Question: I developped a Java Calculator using Swing. I have so many buttons and JLabels and other compenents.
Before when I run my program it was showing correctly. After it is not appearing properly and I always have to close the application's window and run it again and again many times until it is showing.
This is what I get :

In addition, I dont have any errors or exceptions. What is the reason of this issue?
The code :
'''
import javax.swing.*;
import javax.swing.border.Border;
import org.jdesktop.swingx.JXDatePicker;
import net.sourceforge.jdatepicker.impl.JDatePanelImpl;
import net.sourceforge.jdatepicker.impl.JDatePickerImpl;
import net.sourceforge.jdatepicker.impl.UtilDateModel;
public class Calculette extends JFrame implements ActionListener{
/**
*
*/
private static final long serialVersionUID = 1L;
Border cadre = BorderFactory.createTitledBorder("");
//Les panneaux
JPanel panel1 = new JPanel();
JPanel panel2= new JPanel();
JPanel panel3 = new JPanel();
//les menus
JMenuBar menubar = new JMenuBar();
JMenu fichier = new JMenu("Fichier");
JMenu edition = new JMenu("Edition");
JMenu help = new JMenu("?");
JMenuItem fermer = new JMenuItem("Fermer");
JMenuItem copier = new JMenuItem("Copier");
JMenuItem coller = new JMenuItem("Coller");
JMenuItem apropos = new JMenuItem("A propos de la calculatrice");
JLabel jlab1 = new JLabel("Selectionnez un type de calcul sur les dates :");
JComboBox<String> list = new JComboBox<String>();
GridBagLayout gbl = new GridBagLayout();
GridBagConstraints gbc = new GridBagConstraints();
BorderLayout borderl = new BorderLayout();
public JTextArea resultat = new JTextArea(2,35);
ButtonGroup bg = new ButtonGroup();
JRadioButton degres = new JRadioButton("Degres");
JRadioButton radians = new JRadioButton("Radians");
JRadioButton grades = new JRadioButton("Grades");
JButton mc = new JButton ("MC");
JButton mr = new JButton ("MR");
JButton ms = new JButton ("MS");
JButton mpls = new JButton ("M+");
JButton mmns = new JButton ("M-");
JButton vide = new JButton("");
JButton inv = new JButton("Inv");
JButton ln = new JButton("ln");
JButton pranthese1 = new JButton("(");
JButton pranthese2 = new JButton(")");
JButton efface = new JButton("-");
JButton ce = new JButton("CE");
JButton c = new JButton("C");
JButton plusmoins = new JButton(" +-");
JButton carre = new JButton("");
JButton intt = new JButton("Int");
JButton sinh = new JButton("sinh");
JButton sin = new JButton("sin");
JButton xcarre = new JButton("x2");
JButton nfact = new JButton("n!");
JButton b7 = new JButton("7");
JButton b8 = new JButton("8");
JButton b9 = new JButton("9");
JButton slash = new JButton("/");
JButton percent = new JButton("%");
JButton dms = new JButton("dms");
JButton cosh = new JButton("cosh");
JButton cos = new JButton("cos");
JButton xpowery = new JButton("<html>x<sup>y</sup></html>");
JButton ycarrex = new JButton("yx");
JButton b4 = new JButton("4");
JButton b5 = new JButton("5");
JButton b6 = new JButton("6");
JButton etoil = new JButton("*");
JButton unsurx = new JButton("1/x");
JButton pi = new JButton("p");
JButton tanh = new JButton("tanh");
JButton tan = new JButton("tan");
JButton xpowertr = new JButton("x3");
JButton carrecubx = new JButton("x");
JButton b1 = new JButton("1");
JButton b2 = new JButton("2");
JButton b3 = new JButton("3");
JButton moins = new JButton("-");
JButton egal = new JButton("=");
JButton fe = new JButton("F-E");
JButton exp = new JButton("Exp");
JButton mod = new JButton("Mod");
JButton log = new JButton("log");
JButton dixy = new JButton("<html>10<sup>x</sup></html>");
public JButton b0 = new JButton("0");
JButton virgule = new JButton(",");
JButton plus = new JButton("+");
//deuxieme panel
JLabel de = new JLabel("de");
JLabel a = new JLabel("a");
JXDatePicker datePicker1 = new JXDatePicker();
JXDatePicker datePicker2 = new JXDatePicker();
JXDatePicker datePicker3 = new JXDatePicker();
JLabel labdiff = new JLabel("Difference (annees, mois, semaines, jours)");
public JTextField textdif = new JTextField(40);
JLabel labdiffj = new JLabel("Difference (jours)");
public JTextField textdifj = new JTextField(40);
JLabel dee = new JLabel("De");
ButtonGroup btg = new ButtonGroup();
JRadioButton ajout = new JRadioButton("Ajouter");
JRadioButton soustr = new JRadioButton("Soustraire");
JLabel an = new JLabel("Annee(s)");
JLabel mois = new JLabel("Mois");
JLabel jour = new JLabel("Jour(s)");
SpinnerModel spinnerModel = new SpinnerNumberModel(0,0,999,1);
SpinnerModel spinnerModel2 = new SpinnerNumberModel(0,0,999,1);
SpinnerModel spinnerModel3 = new SpinnerNumberModel(0,0,999,1);
JSpinner anlist = new JSpinner(spinnerModel);
JSpinner moilist = new JSpinner(spinnerModel2);
JSpinner jourlist = new JSpinner(spinnerModel3);
JLabel datee = new JLabel("Date");
JTextField textdate = new JTextField(40);
public JButton calcul1 = new JButton("Calculer");
public JButton calculer = new JButton("Calculer");
////
Font f = new Font("Arial", Font.BOLD, 10);
JButton frac = new JButton("Frac");
JButton ex = new JButton("<html>e<sup>x</sup></html>");
JButton sinhun = new JButton("<html>sinh<sup>-1</sup></html>");
JButton sinmun = new JButton("<html>sin<sup>-1</sup></html>");
JButton deg = new JButton("deg");
JButton coshun = new JButton("<html>cosh<sup>-1</sup></html>");
JButton cosun = new JButton("<html>cos<sup>-1</sup></html>");
JButton deuxpi = new JButton("2*p");
JButton tanhun = new JButton("<html>tanh<sup>-1</sup></html>");
JButton tanun = new JButton("<html>tan<sup>-1</sup></html>");
////
int first=1; double result=0,memory=0,n1=0;
double num; int opt=2; int oper1=0,oper2=0;
@SuppressWarnings("deprecation")
public Calculette(){
super("Calculatrice");
this.setVisible(true);
this.setSize(1100, 320);
this.getContentPane().add(panel1);
panel1.setLayout(borderl);
panel1.add(panel2,BorderLayout.WEST);
panel1.add(panel3,BorderLayout.EAST);
panel3.setBackground(Color.WHITE);
this.setDefaultCloseOperation(JFrame.EXIT_ON_CLOSE);
this.setResizable(false);
this.setJMenuBar(menubar);
menubar.add(fichier);
menubar.add(edition);
menubar.add(help);
fichier.add(fermer);
edition.add(copier);
edition.add(coller);
help.add(apropos);
copier.setAccelerator(KeyStroke.getKeyStroke(KeyEvent.VK_C,Event.CTRL_MASK,true));
coller.setAccelerator(KeyStroke.getKeyStroke(KeyEvent.VK_V,Event.CTRL_MASK,true));
list.addItem("Calculer la difference entre deux dates");
list.addItem("Ajouter ou soustraire des jours a une date specifiee");
list.setSize(20, 10);
panel2.setBorder(cadre);
panel3.setBorder(cadre);
resultat.setBorder(cadre);
panel2.setLayout(gbl);
panel3.setLayout(gbl);
btg.add(ajout); btg.add(soustr);
ajout.setBackground(Color.WHITE);
soustr.setBackground(Color.WHITE);
datePicker1.setDate(Calendar.getInstance().getTime());
datePicker1.setFormats(new SimpleDateFormat("dd/MM/yyyy"));
datePicker2.setDate(Calendar.getInstance().getTime());
datePicker2.setFormats(new SimpleDateFormat("dd/MM/yyyy"));
datePicker3.setDate(Calendar.getInstance().getTime());
datePicker3.setFormats(new SimpleDateFormat("dd/MM/yyyy"));
coordonne(0,0,gbc,10,1);
panel2.add(resultat,gbc);
resultat.setEditable(false);
bg.add(degres); bg.add(radians); bg.add(grades);
vide.setEnabled(false);
textdif.setEditable(false);
textdifj.setEditable(false);
textdate.setEditable(false);
coordonne(0,1,gbc,1,1);
panel2.add(degres,gbc);
coordonne(1,1,gbc,1,1);
panel2.add(radians,gbc);
coordonne(2,1,gbc,3,1);
panel2.add(grades,gbc);
coordonne(5,1,gbc,1,1);
panel2.add(mc,gbc);
coordonne(6,1,gbc,1,1);
panel2.add(mr,gbc);
coordonne(7,1,gbc,1,1);
panel2.add(ms,gbc);
coordonne(8,1,gbc,1,1);
panel2.add(mpls,gbc);
coordonne(9,1,gbc,1,1);
panel2.add(mmns,gbc);
coordonne(0,2,gbc,1,1);
panel2.add(vide,gbc);
coordonne(1,2,gbc,1,1);
panel2.add(inv,gbc);
coordonne(2,2,gbc,1,1);
panel2.add(ln,gbc);
coordonne(3,2,gbc,1,1);
panel2.add(pranthese1,gbc);
coordonne(4,2,gbc,1,1);
panel2.add(pranthese2,gbc);
coordonne(5,2,gbc,1,1);
panel2.add(efface,gbc);
coordonne(6,2,gbc,1,1);
panel2.add(ce,gbc);
coordonne(7,2,gbc,1,1);
panel2.add(c,gbc);
coordonne(8,2,gbc,1,1);
panel2.add(plusmoins,gbc);
coordonne(9,2,gbc,1,1);
panel2.add(carre,gbc);
coordonne(0,3,gbc,1,1);
panel2.add(intt,gbc);
coordonne(1,3,gbc,1,1);
panel2.add(sinh,gbc);
coordonne(2,3,gbc,1,1);
panel2.add(sin,gbc);
coordonne(3,3,gbc,1,1);
panel2.add(xcarre,gbc);
coordonne(4,3,gbc,1,1);
panel2.add(nfact,gbc);
coordonne(5,3,gbc,1,1);
panel2.add(b7,gbc);
coordonne(6,3,gbc,1,1);
panel2.add(b8,gbc);
coordonne(7,3,gbc,1,1);
panel2.add(b9,gbc);
coordonne(8,3,gbc,1,1);
panel2.add(slash,gbc);
coordonne(9,3,gbc,1,1);
panel2.add(percent,gbc);
coordonne(0,4,gbc,1,1);
panel2.add(dms,gbc);
coordonne(1,4,gbc,1,1);
panel2.add(cosh,gbc);
coordonne(2,4,gbc,1,1);
panel2.add(cos,gbc);
coordonne(3,4,gbc,1,1);
panel2.add(xpowery,gbc);
coordonne(4,4,gbc,1,1);
panel2.add(ycarrex,gbc);
coordonne(5,4,gbc,1,1);
panel2.add(b4,gbc);
coordonne(6,4,gbc,1,1);
panel2.add(b5,gbc);
coordonne(7,4,gbc,1,1);
panel2.add(b6,gbc);
coordonne(8,4,gbc,1,1);
panel2.add(etoil,gbc);
coordonne(9,4,gbc,1,1);
panel2.add(unsurx,gbc);
coordonne(0,5,gbc,1,1);
panel2.add(pi,gbc);
coordonne(1,5,gbc,1,1);
panel2.add(tanh,gbc);
coordonne(2,5,gbc,1,1);
panel2.add(tan,gbc);
coordonne(3,5,gbc,1,1);
panel2.add(xpowertr,gbc);
coordonne(4,5,gbc,1,1);
panel2.add(carrecubx,gbc);
coordonne(5,5,gbc,1,1);
panel2.add(b1,gbc);
coordonne(6,5,gbc,1,1);
panel2.add(b2,gbc);
coordonne(7,5,gbc,1,1);
panel2.add(b3,gbc);
coordonne(8,5,gbc,1,1);
panel2.add(moins,gbc);
coordonne(9,5,gbc,1,2);
panel2.add(egal,gbc);
coordonne(0,6,gbc,1,1);
panel2.add(fe,gbc);
coordonne(1,6,gbc,1,1);
panel2.add(exp,gbc);
coordonne(2,6,gbc,1,1);
panel2.add(mod,gbc);
coordonne(3,6,gbc,1,1);
panel2.add(log,gbc);
coordonne(4,6,gbc,1,1);
panel2.add(dixy,gbc);
coordonne(5,6,gbc,2,1);
panel2.add(b0,gbc);
coordonne(7,6,gbc,1,1);
panel2.add(virgule,gbc);
coordonne(8,6,gbc,1,1);
panel2.add(plus,gbc);
coordonne(0,0,gbc,6,1);
panel3.add(jlab1,gbc);
coordonne(0,1,gbc,6,1);
panel3.add(list,gbc);
////////////////////////
coordonne(0,2,gbc,2,1);
panel3.add(de,gbc);
coordonne(2,2,gbc,1,1);
panel3.add(datePicker1,gbc);
coordonne(3,2,gbc,2,1);
panel3.add(a,gbc);
coordonne(5,2,gbc,1,1);
panel3.add(datePicker2,gbc);
coordonne(0,3,gbc,6,1);
panel3.add(labdiff,gbc);
coordonne(0,4,gbc,6,1);
panel3.add(textdif,gbc);
coordonne(0,5,gbc,6,1);
panel3.add(labdiffj,gbc);
coordonne(0,6,gbc,6,1);
panel3.add(textdifj,gbc);
coordonne(5,7,gbc,1,1);
panel3.add(calculer,gbc);
//Evenement basics
list.addActionListener(new ActionListener() {
@Override
public void actionPerformed(ActionEvent arg0) {
if (list.getSelectedIndex()==0 ){
panel3.remove(dee);
panel3.validate();
panel3.remove(datePicker3);
panel3.validate();
panel3.remove(ajout);
panel3.validate();
panel3.remove(soustr);
panel3.validate();
panel3.remove(an);
panel3.validate();
panel3.remove(anlist);
panel3.validate();
panel3.remove(mois);
panel3.validate();
panel3.remove(moilist);
panel3.validate();
panel3.remove(jour);
panel3.validate();
panel3.remove(jourlist);
panel3.validate();
panel3.remove(datee);
panel3.validate();
panel3.remove(textdate);
panel3.validate();
panel3.remove(calcul1);
panel3.validate();
///////////
coordonne(0,2,gbc,2,1);
panel3.add(de,gbc);
coordonne(2,2,gbc,1,1);
panel3.add(datePicker1,gbc);
coordonne(3,2,gbc,2,1);
panel3.add(a,gbc);
coordonne(5,2,gbc,1,1);
panel3.add(datePicker2,gbc);
coordonne(0,3,gbc,6,1);
panel3.add(labdiff,gbc);
coordonne(0,4,gbc,6,1);
panel3.add(textdif,gbc);
coordonne(0,5,gbc,6,1);
panel3.add(labdiffj,gbc);
coordonne(0,6,gbc,6,1);
panel3.add(textdifj,gbc);
coordonne(5,7,gbc,1,1);
panel3.add(calculer,gbc);
panel3.validate();
}
if( list.getSelectedIndex()==1){
panel3.remove(de);
panel3.validate();
panel3.remove(datePicker1);
panel3.validate();
panel3.remove(a);
panel3.validate();
panel3.remove(datePicker2);
panel3.validate();
panel3.remove(labdiff);
panel3.validate();
panel3.remove(textdif);
panel3.validate();
panel3.remove(labdiffj);
panel3.validate();
panel3.remove(textdifj);
panel3.validate();
panel3.remove(calculer);
panel3.validate();
/////////
coordonne(0,2,gbc,1,1);
panel3.add(dee,gbc);
coordonne(2,2,gbc,2,1);
panel3.add(datePicker3,gbc);
coordonne(4,2,gbc,1,1);
panel3.add(ajout,gbc);
coordonne(5,2,gbc,2,1);
panel3.add(soustr,gbc);
coordonne(0,3,gbc,1,1);
panel3.add(an,gbc);
coordonne(1,3,gbc,1,1);
panel3.add(anlist,gbc);
coordonne(2,3,gbc,1,1);
panel3.add(mois,gbc);
coordonne(3,3,gbc,1,1);
panel3.add(moilist,gbc);
coordonne(4,3,gbc,1,1);
panel3.add(jour,gbc);
coordonne(5,3,gbc,1,1);
panel3.add(jourlist,gbc);
coordonne(0,4,gbc,6,1);
panel3.add(datee,gbc);
coordonne(0,5,gbc,6,1);
panel3.add(textdate,gbc);
coordonne(5,6,gbc,1,1);
panel3.add(calcul1,gbc);
panel3.validate();
}
}
});
inv.addActionListener(this);
final JButton[] tab_button = {b1, b2, b3, b4, b5, b6, b7, b8, b9, b0,c,ce,calcul1,calculer,carre,carrecubx,cos,plus,moins,slash,etoil,egal,mc,mmns,mpls,efface,unsurx,plusmoins};
for(int i = 0; i < tab_button.length; i++)
{
tab_button[i].addActionListener(this);
}
final JMenuItem[] tab_items = {apropos,coller,copier,fermer};
for(int i = 0; i < tab_items.length; i++)
{
tab_items[i].addActionListener(this);
}
}
public static void coordonne(int x, int y, GridBagConstraints g,int gw,int gh){
g.gridx= x;
g.gridy= y ;
g.insets=new Insets(2,2,2,2);
g.gridwidth = gw;
g.gridheight = gh;
g.fill=GridBagConstraints.BOTH;
}
public static void main(String[] args) {
new Calculette();
}
@Override
public void actionPerformed(ActionEvent e) {
String str;
//Action Corresponding to + button
if(e.getSource()==plus)
{
if(first==1)
{
result=num=Double.parseDouble(resultat.getText());
oper1=1;
}
else
{
n1=Double.parseDouble(resultat.getText());
oper2=1;
}
//Action corresponding to previous operator
switch(oper1)
{
case 1:add1();
break;
case 2:sub();
break;
case 3:div();
break;
case 4:mul();
break;
}
}
//Action Corresponding to * button
if(e.getSource()==etoil)
{
if(first==1)
{
result=num=Double.parseDouble(resultat.getText());
oper1=4;
}
else
{
n1=Double.parseDouble(resultat.getText());
oper2=4;
}
//Action corresponding to previous operator
switch(oper1)
{
case 1:add1();
break;
case 2:sub();
break;
case 3:div();
break;
case 4:mul();
break;
}
}
//Action Corresponding to / button
if(e.getSource()==slash)
{
if(first==1)
{
result=num=Double.parseDouble(resultat.getText());
oper1=3;
}
else
{
n1=Double.parseDouble(resultat.getText());
oper2=3;
}
//Action corresponding to previous operator
switch(oper1)
{
case 1:add1();
break;
case 2:sub();
break;
case 3:div();
break;
case 4:mul();
break;
}
}
//Action Corresponding to - button
else if(e.getSource()==moins)
{
if(first==1)
{
result=num=Double.parseDouble(resultat.getText());
oper1=2;
}
else
{
n1=Double.parseDouble(resultat.getText());
oper2=2;
}
//Action corresponding to previous operator
switch(oper1)
{
case 1:add1();
break;
case 2:sub();
break;
case 3:div();
break;
case 4:mul();
break;
}
}
//Action Corresponding to = button
else if(e.getSource()==egal)
{
double n1=Double.parseDouble(resultat.getText());
if(oper1==1)
result=result+n1;
else if(oper1==2)
result=result-n1;
else if(oper1==3)
result=result/n1;
else if(oper1==4)
result=result*n1;
else
result=Double.parseDouble(resultat.getText());
num=result;
str=String.valueOf(result);
resultat.setText(str);
}
//Action Corresponding to MS button
else if(e.getSource()==ms)
{
memory=Double.parseDouble(resultat.getText());
str=String.valueOf("M");
}
//Action Corresponding to M button
else if(e.getSource()==mpls)
{
memory=memory+Double.parseDouble(resultat.getText());
}
//Action Corresponding to MC button
else if(e.getSource()==mc)
{
memory=0;
resultat.setText("0");
}
//Action Corresponding to MR button
else if(e.getSource()==mr)
{
str=String.valueOf(memory);
resultat.setText(str);
}
//Action Corresponding to +/- button
else if(e.getSource()==plusmoins)
{
double n1=Double.parseDouble(resultat.getText());
n1=-n1;
str=String.valueOf(n1);
resultat.setText(str);
}
//Action Corresponding to 0 button
else if(e.getSource()==b0)
{
if(opt==1)
str=String.valueOf(resultat.getText())+0;
else
str=String.valueOf(" ")+0;
opt=1;
resultat.setText(str);
}
//Action Corresponding to 1 button
else if(e.getSource()==b1)
{
if(opt==1)
str=String.valueOf(resultat.getText())+1;
else
str=String.valueOf(" ")+1;
opt=1;
resultat.setText(str);
}
//Action Corresponding to 2 button
else if(e.getSource()==b2)
{
if(opt==1)
str=String.valueOf(resultat.getText())+2;
else
str=String.valueOf(" ")+2;
opt=1;
resultat.setText(str);
}
//Action Corresponding to 3 button
else if(e.getSource()==b3)
{
if(opt==1)
str=String.valueOf(resultat.getText())+3;
else
str=String.valueOf(" ")+3;
opt=1;
resultat.setText(str);
}
//Action Corresponding to 4 button
else if(e.getSource()==b4)
{
if(opt==1)
str=String.valueOf(resultat.getText())+4;
else
str=String.valueOf(" ")+4;
opt=1;
resultat.setText(str);
}
//Action Corresponding to 5 button
else if(e.getSource()==b5)
{
if(opt==1)
str=String.valueOf(resultat.getText())+5;
else
str=String.valueOf(" ")+5;
opt=1;
resultat.setText(str);
}
//Action Corresponding to 6 button
else if(e.getSource()==b6)
{
if(opt==1)
str=String.valueOf(resultat.getText())+6;
else
str=String.valueOf(" ")+6;
opt=1;
resultat.setText(str);
}
//Action Corresponding to 7 button
else if(e.getSource()==b7)
{
if(opt==1)
str=String.valueOf(resultat.getText())+7;
else
str=String.valueOf(" ")+7;
opt=1;
resultat.setText(str);
}
//Action Corresponding to 8 button
else if(e.getSource()==b8)
{
if(opt==1)
str=String.valueOf(resultat.getText())+8;
else
str=String.valueOf(" ")+8;
opt=1;
resultat.setText(str);
}
//Action Corresponding to 9 button
else if(e.getSource()==b9)
{
if(opt==1)
str=String.valueOf(resultat.getText())+9;
else
str=String.valueOf(" ")+9;
opt=1;
resultat.setText(str);
}
//Action Corresponding to BACKSPACE button
else if(e.getSource()==efface)
{
int len;
str=resultat.getText();
len=str.length();
if(len>=1)
str=str.substring(0,len-1);
resultat.setText(str);
}
//Action Corresponding to CE button
else if(e.getSource()==ce)
{
result=0;
first=1;
opt=2;
str=String.valueOf('0');
resultat.setText(str);
}
//Action Corresponding to C button
else if(e.getSource()==c)
{
result=0;
memory=0;
first=1;
opt=2;
resultat.setText("0");
}
//Action Corresponding to . button
else if(e.getSource()==virgule)
{
str=String.valueOf(resultat.getText())+".";
resultat.setText(str);
}
//Action Corresponding to 1/x button
else if(e.getSource()==unsurx)
{
double n1=Double.parseDouble(resultat.getText());
n1=1/n1;
str=String.valueOf(n1);
resultat.setText(str);
}
//Action Corresponding to sqrt button
else if(e.getSource()==carre)
{
double n1=Double.parseDouble(resultat.getText());
n1=Math.sqrt(n1);
str=String.valueOf(n1);
resultat.setText(str);
}
//Action Corresponding to % button
else if(e.getSource()==percent)
{
double n1=Double.parseDouble(resultat.getText());
n1=(n1*num)/100;
str=String.valueOf(n1);
resultat.setText(str);
}
else if (e.getSource()==calculer){
Date date1 = null;
Date date2 = null;
int nbSemaines = 0;
int nbAnnees = 0;
long nbJours = 0;
long UNE_HEURE = 60 * 60 * 1000L;
date1 = (Date) datePicker1.getDate();
date2 = (Date) datePicker2.getDate();
long nbj = (date2.getTime() - date1.getTime() + UNE_HEURE) / (UNE_HEURE * 24);
textdif.setText(nbAnnees +" annees; "+ nbSemaines+" semaines; "+ nbJours+" jours");
textdifj.setText(nbj+" jours");
}
else if(e.getSource()==apropos){ new Apropos(); }
else if(e.getSource()==fermer){ System.exit(0);}
else if (e.getSource()==inv){
if (inv.getModel().isSelected()){
panel2.remove(intt); panel2.remove(ln); panel2.remove(sin); panel2.remove(sinh);
panel2.remove(dms); panel2.remove(cosh); panel2.remove(cos); panel2.remove(pi);
panel2.remove(tanh); panel2.remove(tan);
panel2.validate();
coordonne(0,3,gbc,1,1);
panel2.add(frac,gbc);
coordonne(1,3,gbc,1,1);
panel2.add(sinhun,gbc);
coordonne(2,3,gbc,1,1);
panel2.add(sinmun,gbc);
coordonne(0,4,gbc,1,1);
panel2.add(deg,gbc);
coordonne(1,4,gbc,1,1);
panel2.add(coshun,gbc);
coordonne(2,4,gbc,1,1);
panel2.add(cosun,gbc);
coordonne(0,5,gbc,1,1);
panel2.add(deuxpi,gbc);
coordonne(1,5,gbc,1,1);
panel2.add(tanhun,gbc);
coordonne(2,5,gbc,1,1);
panel2.add(tanun,gbc);
coordonne(2,2,gbc,1,1);
panel2.add(ex,gbc);
panel2.validate();}
else {
panel2.remove(frac);
panel2.remove(sinhun);
panel2.remove(sinmun);
panel2.remove(deg);
panel2.remove(coshun);
panel2.remove(cosun);
panel2.remove(deuxpi);
panel2.remove(tanhun);
panel2.remove(tanun);
panel2.remove(ex);
panel2.validate();
coordonne(0,3,gbc,1,1);
panel2.add(intt,gbc);
coordonne(1,3,gbc,1,1);
panel2.add(sinh,gbc);
coordonne(2,3,gbc,1,1);
panel2.add(sin,gbc);
coordonne(0,4,gbc,1,1);
panel2.add(dms,gbc);
coordonne(1,4,gbc,1,1);
panel2.add(cosh,gbc);
coordonne(2,4,gbc,1,1);
panel2.add(cos,gbc);
coordonne(0,5,gbc,1,1);
panel2.add(pi,gbc);
coordonne(1,5,gbc,1,1);
panel2.add(tanh,gbc);
coordonne(2,5,gbc,1,1);
panel2.add(tan,gbc);
coordonne(2,2,gbc,1,1);
panel2.add(ln,gbc);
panel2.validate();
}
}
}
/////// Operations
void add1()
{
if(first==0)
result=num=result+n1;
String str=String.valueOf(result);
resultat.setText(str);
opt=2;
if(oper2!=0)
{
oper1=oper2;
oper2=0;
}
first=0;
}
//Sub called according to previous operator
void sub()
{
if(first==0)
result=num=result-n1;
String str=String.valueOf(result);
resultat.setText(str);
opt=2;
if(oper2!=0)
oper1=oper2;
first=0;
}
//Div called according to previous operator
void div()
{
if(first==0)
{
if(n1==0)
resultat.setText("Cannot divide by zero");
else
result=num=result/n1;
}
String str=String.valueOf(result);
resultat.setText(str);
opt=2;
if(oper2!=0)
oper1=oper2;
first=0;
}
//Mul called according to previous operator
void mul()
{
if(first==0)
result=num=result*n1;
String str=String.valueOf(result);
resultat.setText(str);
opt=2;
if(oper2!=0)
oper1=oper2;
first=0;
}
}
'''
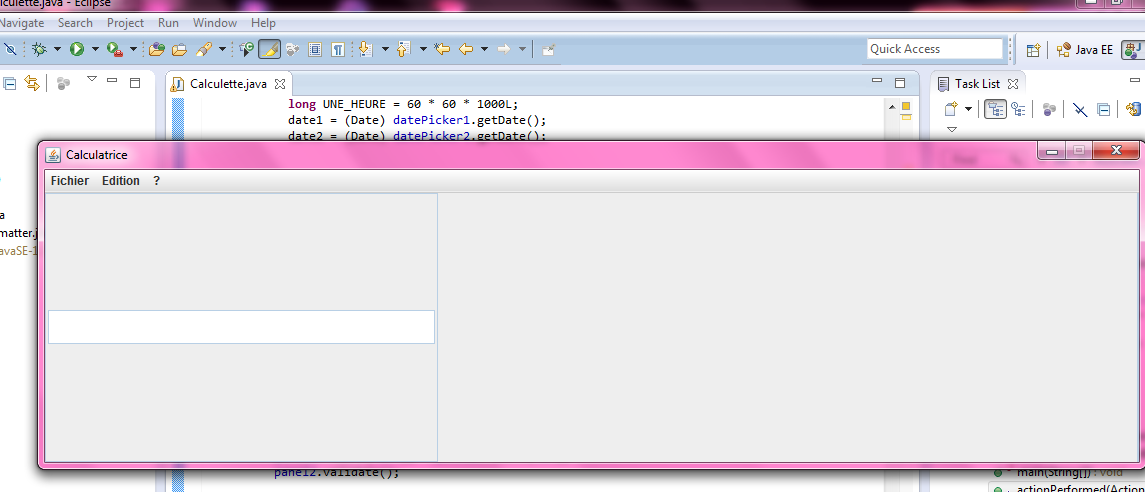
Answer: You're calling 'setVisible(true)' at the beginning of your constructor adding components to the JFrame, and so you're displaying the GUI before all components are added. Don't do this, call this method at the end of your constructor, or at the completion of your adding all components to the GUI.
And again, never make this assumption, '""the code is all correct..."' -- especially in a large misbehaving program of > 1000 lines. I know -- Every time I've done this, I've ended up looking foolish and so have learned my lesson.
Also, you're swapping a lot of components in your code and should consider using a <URL> to help you do this swapping in a cleaner and easier fashion.